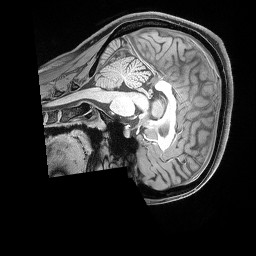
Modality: T1w
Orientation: sagittal
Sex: female
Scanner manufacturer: siemens
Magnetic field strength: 3 T
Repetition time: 2.53 s
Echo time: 0.00169 s